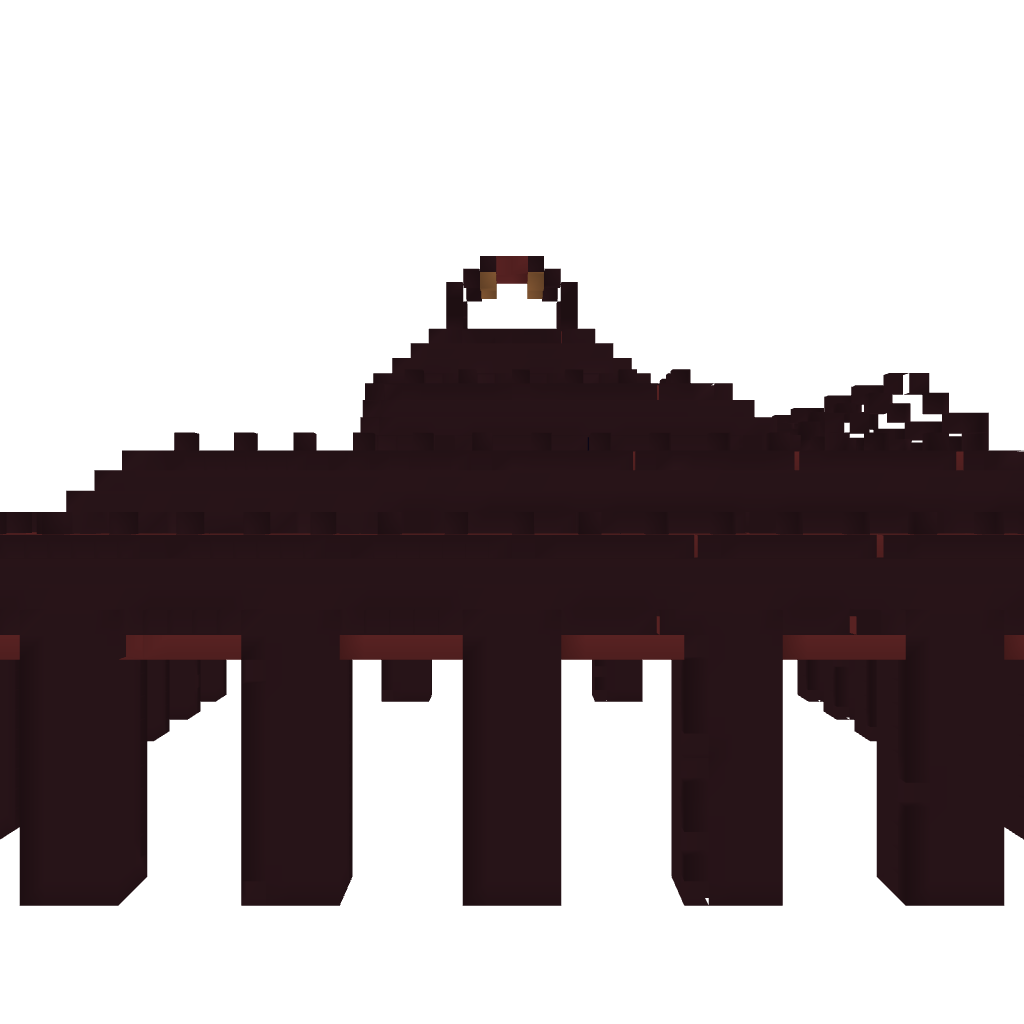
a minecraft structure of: Sea Temple: Nether